Interaction volume radius: 5 \u00c5
Interaction volume height: 10 \u00c5
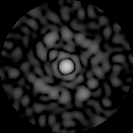
Disorder parameter: 0.8605